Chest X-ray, PA view. Patient: 22 years old, sex M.
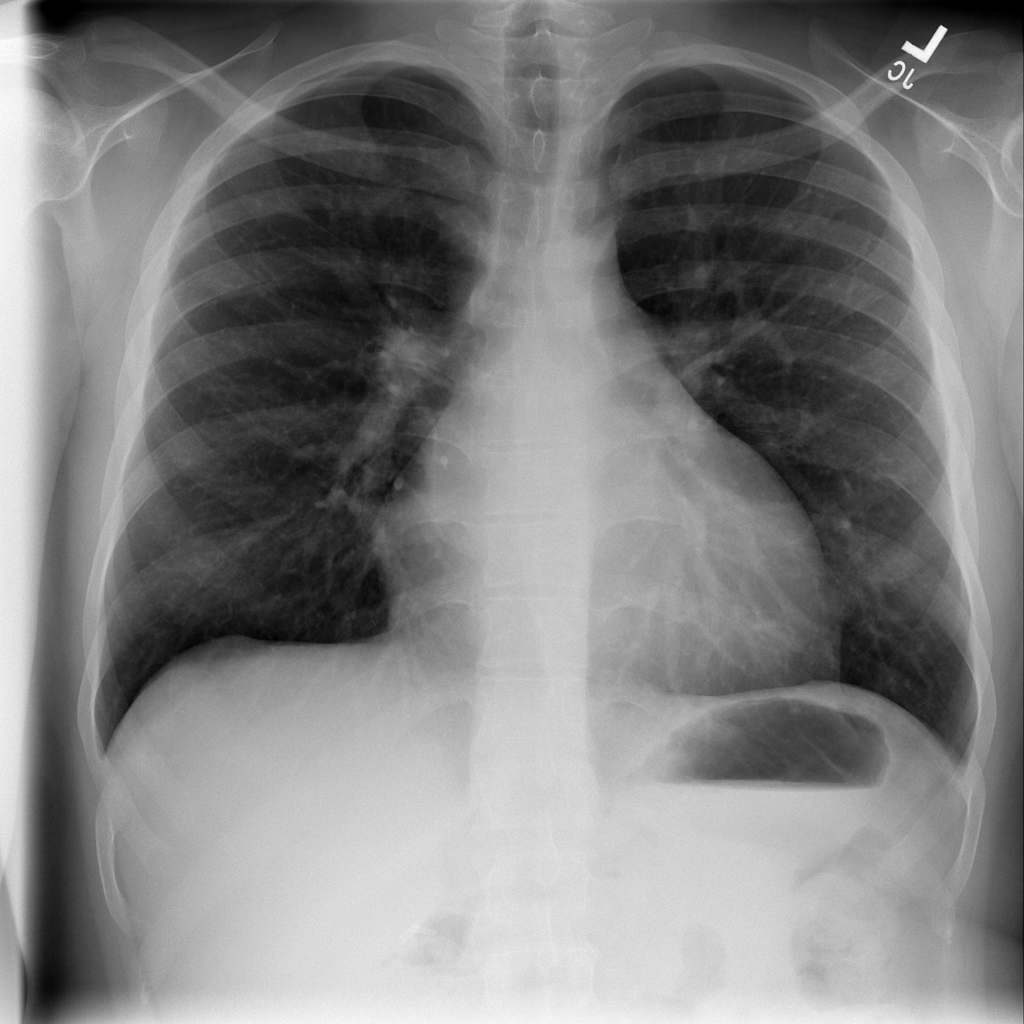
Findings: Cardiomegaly